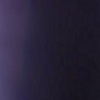
Label: space